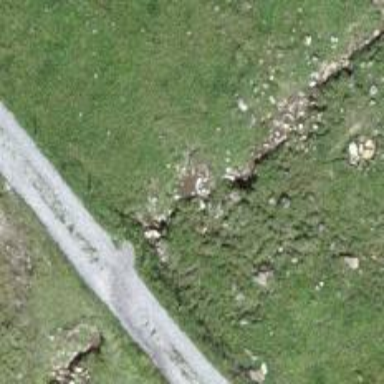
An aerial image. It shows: Culvert tunnel.